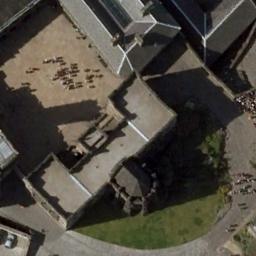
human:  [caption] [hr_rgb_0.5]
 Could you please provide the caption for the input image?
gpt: There is a wide road in front of the palace .

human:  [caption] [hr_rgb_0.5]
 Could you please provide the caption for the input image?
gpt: The palace is on the open place .

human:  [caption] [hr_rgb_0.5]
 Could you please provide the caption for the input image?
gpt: Several buildings of different shapes are in the palace .

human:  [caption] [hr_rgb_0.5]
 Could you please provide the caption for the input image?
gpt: The gray palace has a courtyard and a lawn is in front of the palace .

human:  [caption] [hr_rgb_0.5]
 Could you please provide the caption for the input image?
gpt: A gray palace beside a green lawn .